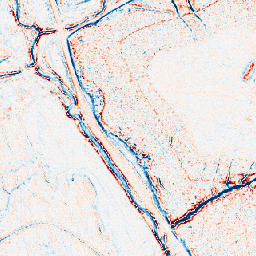
Category: edge_preserving
Decomposition family: anisotropic_diffusion
Decomposition parameters: iterations: 5
kappa: 30
gamma: 0.2
Upsampling method: nearest
Upsampling parameters: scale: 4
Upsampling scale: 4